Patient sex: F
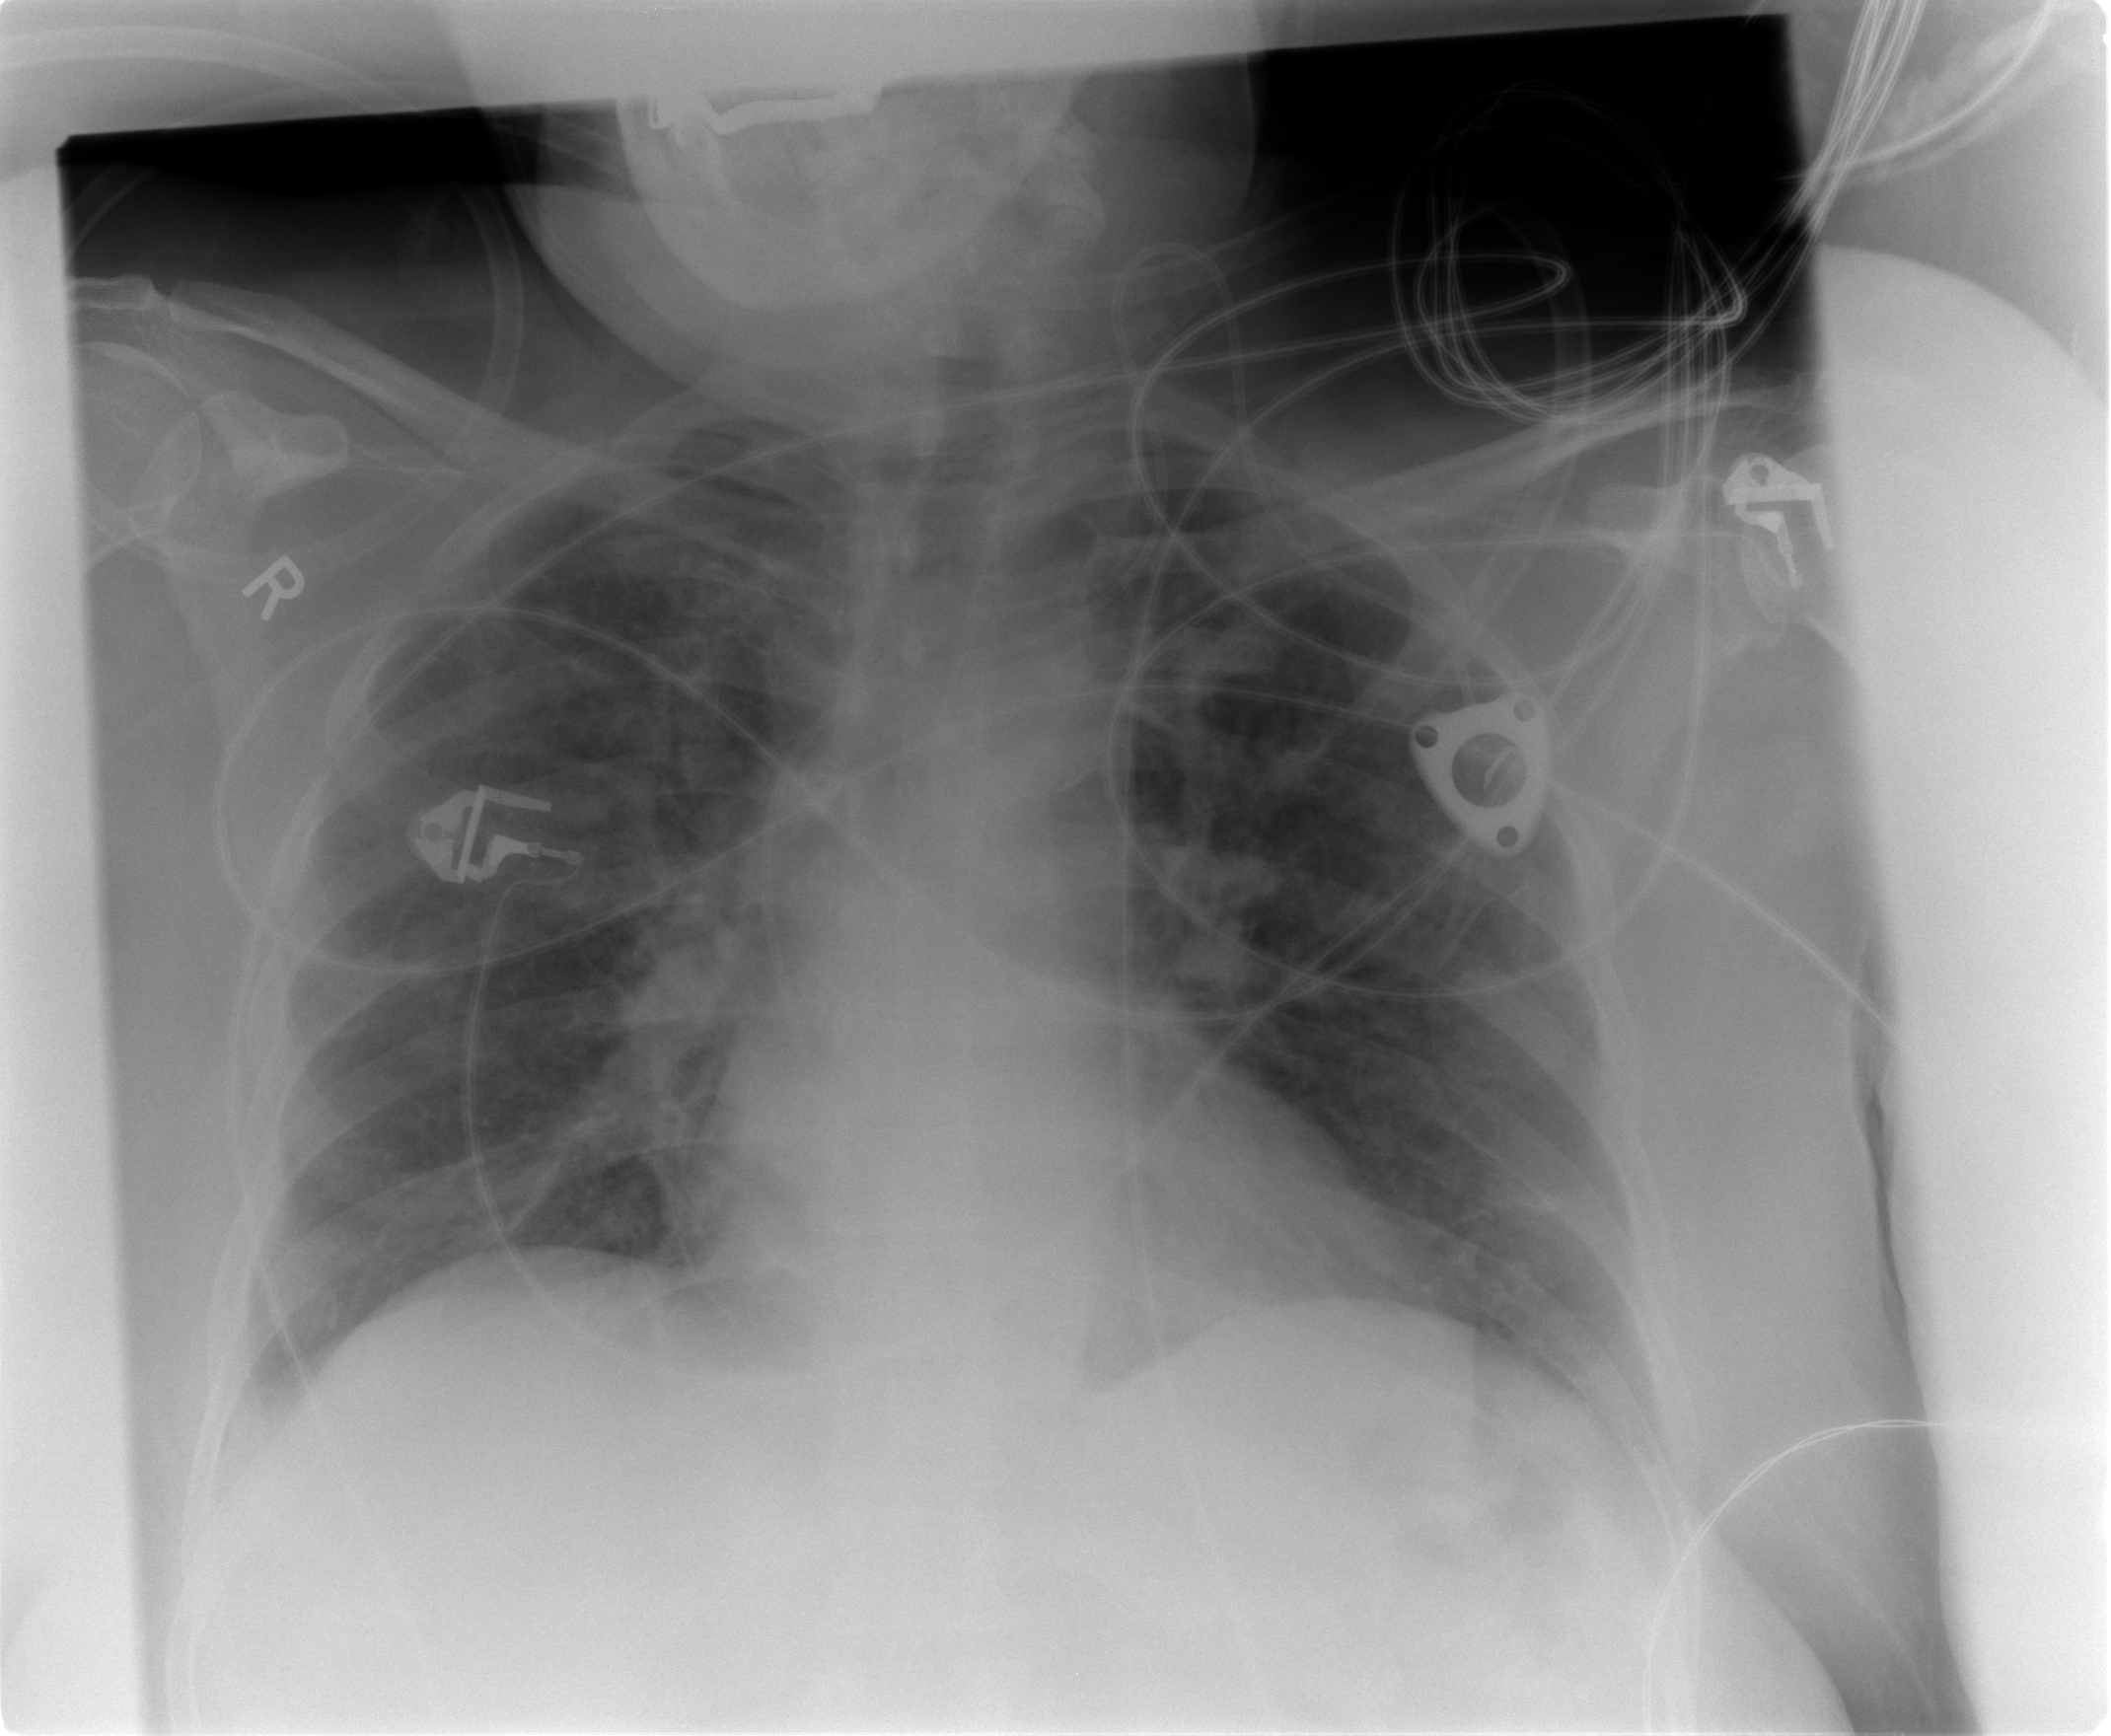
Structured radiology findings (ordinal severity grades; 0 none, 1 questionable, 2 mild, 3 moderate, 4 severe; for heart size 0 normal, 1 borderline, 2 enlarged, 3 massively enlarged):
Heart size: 0
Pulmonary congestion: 1
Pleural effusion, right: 0
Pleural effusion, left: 1
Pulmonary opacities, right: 2
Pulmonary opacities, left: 2
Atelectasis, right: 1
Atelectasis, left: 1